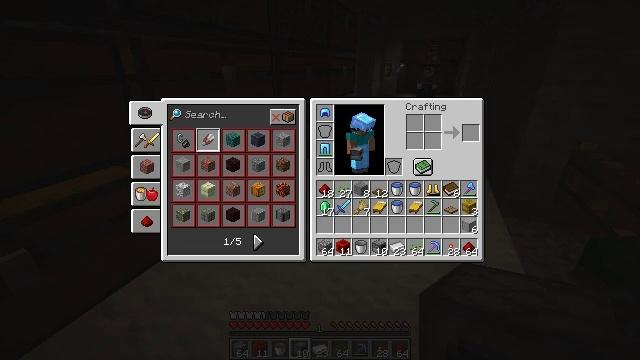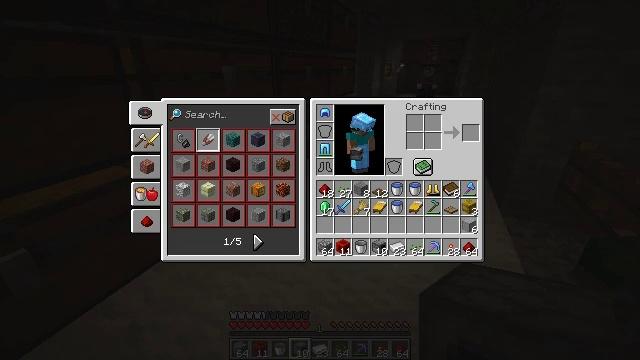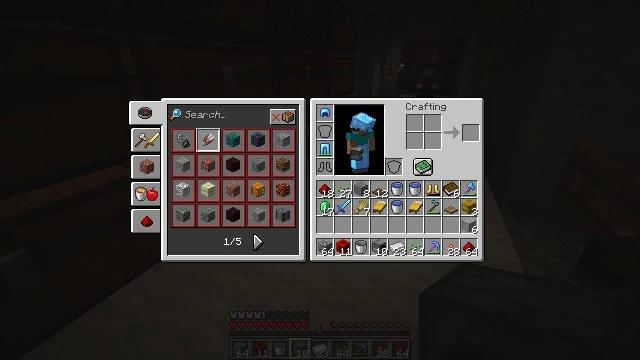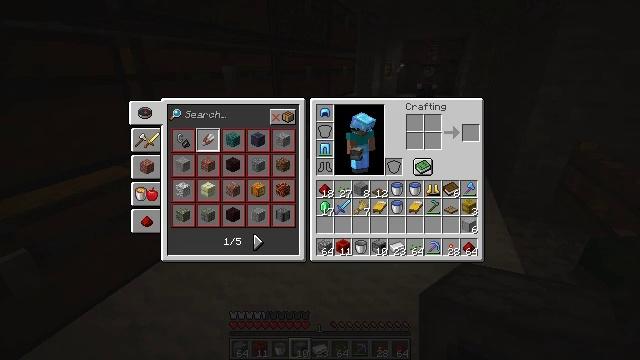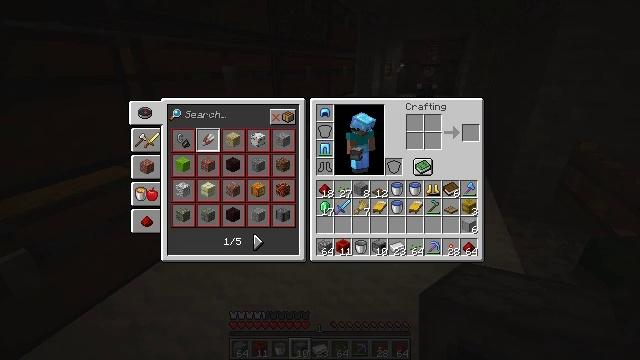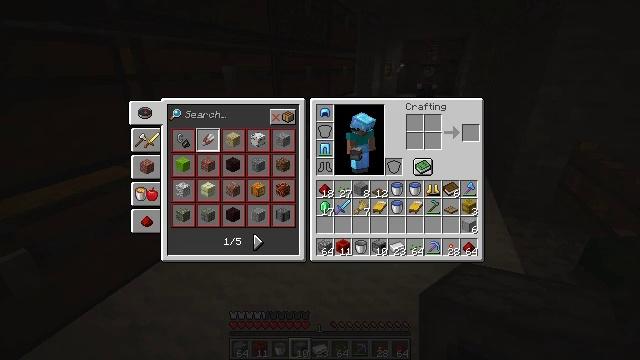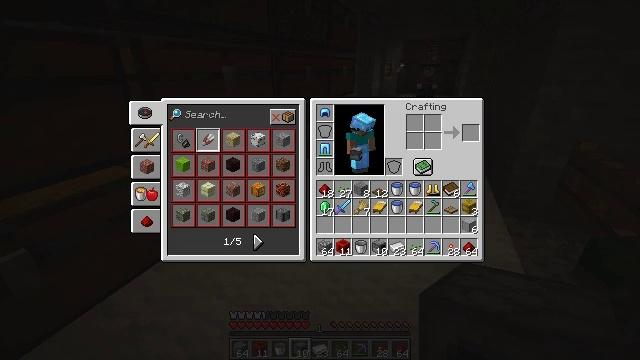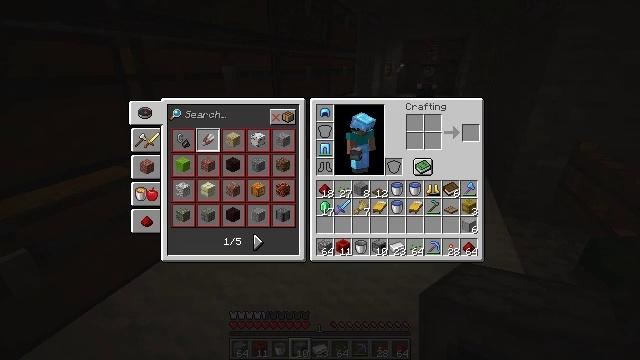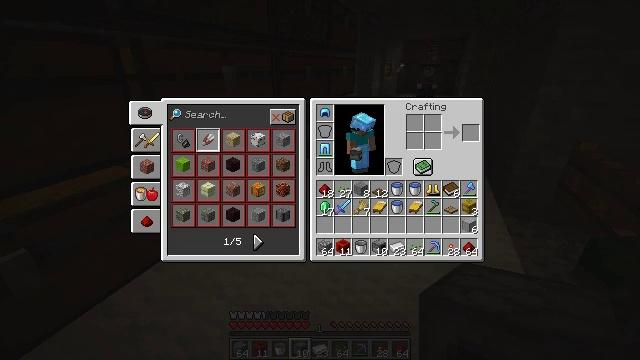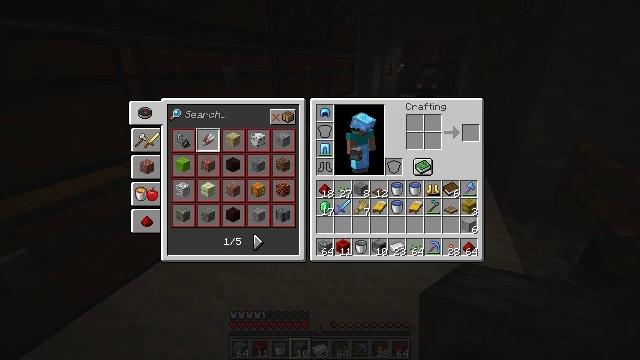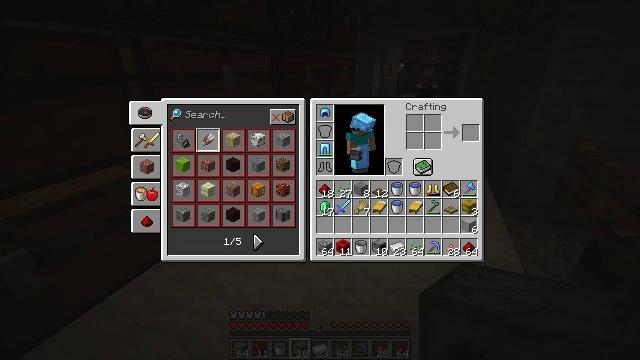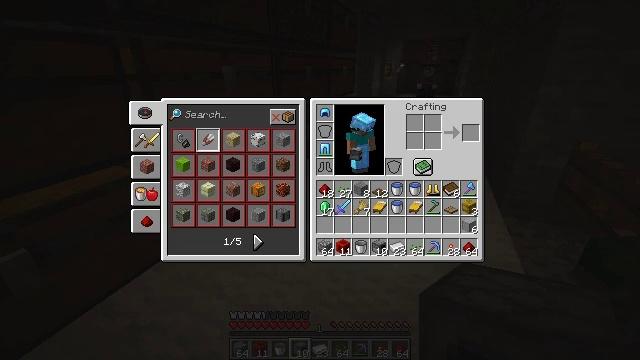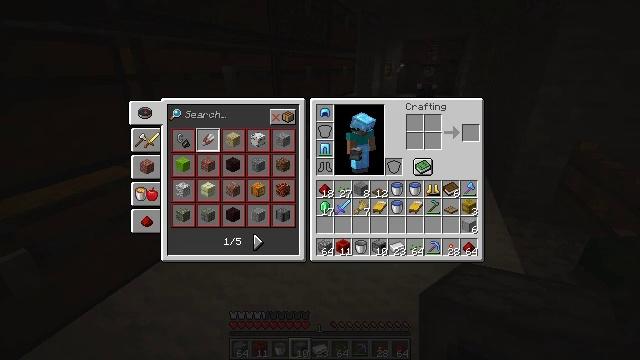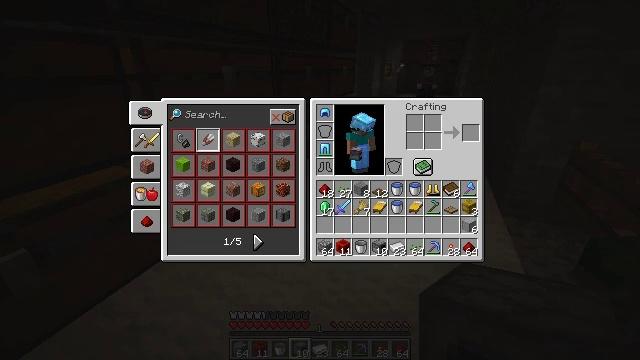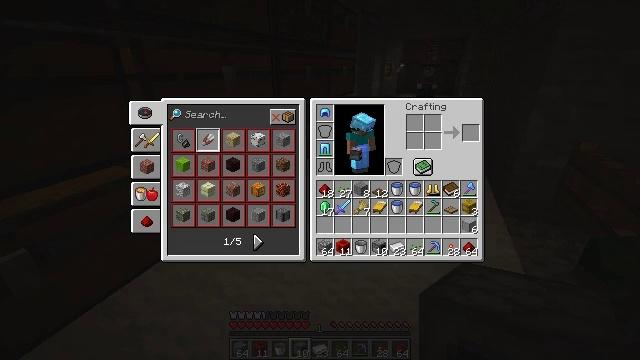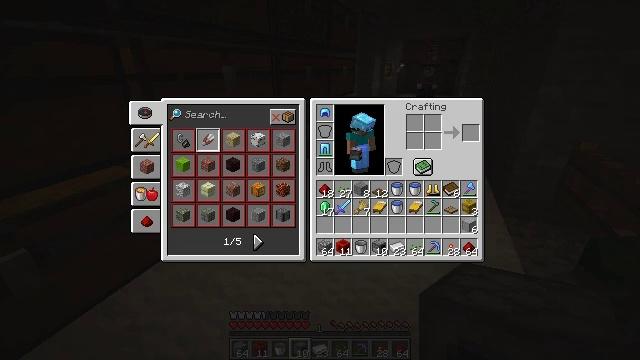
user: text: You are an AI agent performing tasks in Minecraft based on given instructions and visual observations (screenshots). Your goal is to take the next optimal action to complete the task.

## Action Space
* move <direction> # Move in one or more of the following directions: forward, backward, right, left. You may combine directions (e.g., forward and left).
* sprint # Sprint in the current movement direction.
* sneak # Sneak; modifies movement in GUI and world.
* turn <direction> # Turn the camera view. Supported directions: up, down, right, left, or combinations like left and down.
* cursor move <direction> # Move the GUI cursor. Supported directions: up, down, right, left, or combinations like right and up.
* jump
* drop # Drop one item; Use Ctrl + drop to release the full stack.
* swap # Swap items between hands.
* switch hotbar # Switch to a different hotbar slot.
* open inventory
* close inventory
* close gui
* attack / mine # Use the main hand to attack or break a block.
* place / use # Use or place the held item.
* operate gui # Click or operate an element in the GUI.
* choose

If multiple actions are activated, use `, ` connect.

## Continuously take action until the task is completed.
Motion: motion action
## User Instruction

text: Remove an iron ingot from the inventory.
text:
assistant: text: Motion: no_op
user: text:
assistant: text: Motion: no_op
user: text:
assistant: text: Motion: no_op
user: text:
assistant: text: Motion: no_op
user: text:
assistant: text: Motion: no_op
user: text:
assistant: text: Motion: no_op
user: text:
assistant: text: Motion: no_op
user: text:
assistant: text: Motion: no_op
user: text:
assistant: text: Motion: no_op
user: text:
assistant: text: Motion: no_op
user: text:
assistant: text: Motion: no_op
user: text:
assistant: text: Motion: no_op
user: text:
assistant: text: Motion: no_op
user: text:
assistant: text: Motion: no_op
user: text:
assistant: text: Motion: no_op
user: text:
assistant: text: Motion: no_op
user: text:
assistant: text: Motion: no_op
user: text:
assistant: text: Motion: turn left and up
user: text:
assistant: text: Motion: turn left and up
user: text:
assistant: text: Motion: turn left and down
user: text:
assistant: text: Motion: turn left and down
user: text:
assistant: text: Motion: turn right
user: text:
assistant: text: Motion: turn right
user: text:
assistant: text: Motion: turn right and up
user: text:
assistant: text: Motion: turn right and up
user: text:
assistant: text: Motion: no_op
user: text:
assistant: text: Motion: no_op
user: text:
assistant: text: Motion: no_op
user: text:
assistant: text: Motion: no_op
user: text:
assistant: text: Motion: no_op